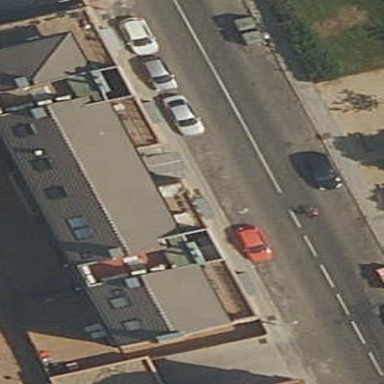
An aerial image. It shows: Residential building.